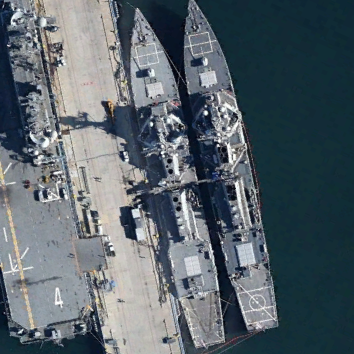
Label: destroyer